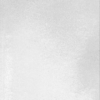
Label: dusty